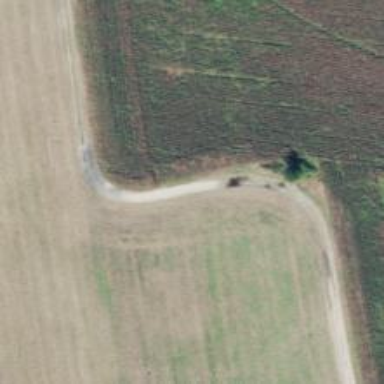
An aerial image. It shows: Track road.